Aerial crown-view tile of a tropical tree (Barro Colorado Island, Panama), acquired 20250414:
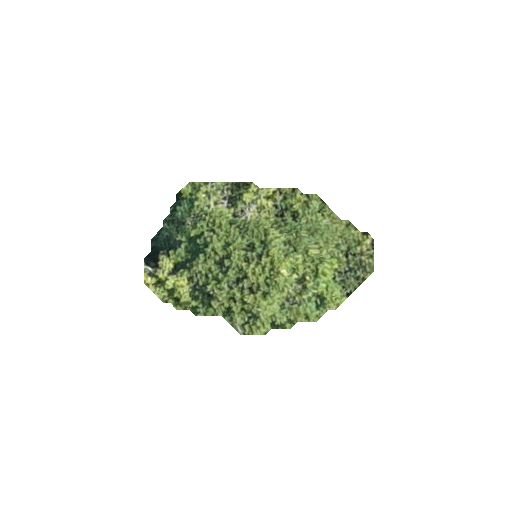
Species: Calophyllum longifolium
GBIF accepted scientific name: Calophyllum longifolium
Crown area: 37.835 m²